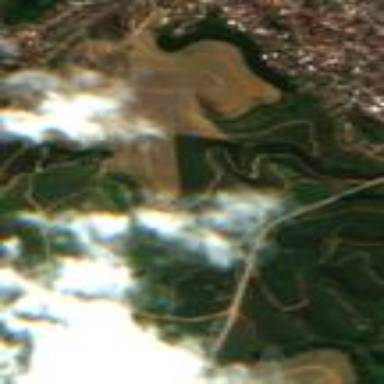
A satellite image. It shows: Farmland with cane crop.